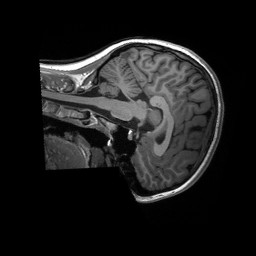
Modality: T1w
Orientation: sagittal
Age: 17
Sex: female
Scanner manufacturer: siemens
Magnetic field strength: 3 T
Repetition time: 2.3 s
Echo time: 0.00232 s